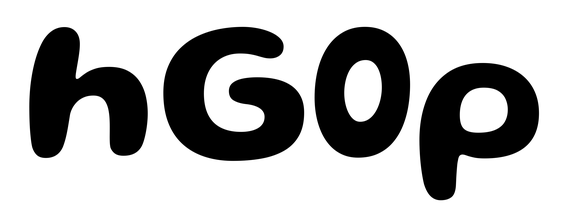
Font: Gluten_SemiBold